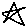
Label: star